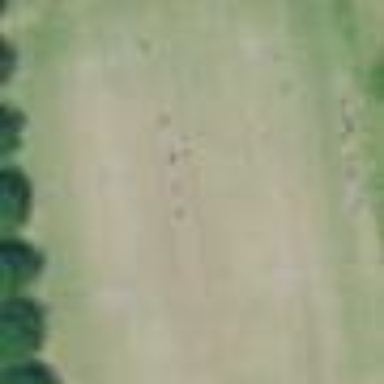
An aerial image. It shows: Grass pitch used for soccer.